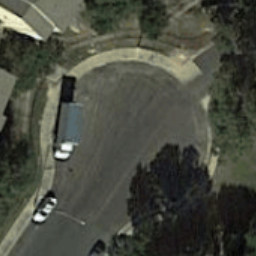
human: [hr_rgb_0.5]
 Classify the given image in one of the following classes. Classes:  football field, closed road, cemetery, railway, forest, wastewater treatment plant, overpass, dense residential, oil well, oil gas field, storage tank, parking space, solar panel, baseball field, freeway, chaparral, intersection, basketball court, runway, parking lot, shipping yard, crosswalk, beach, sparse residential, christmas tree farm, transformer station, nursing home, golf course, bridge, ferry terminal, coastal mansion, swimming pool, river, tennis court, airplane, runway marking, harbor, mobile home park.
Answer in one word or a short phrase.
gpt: closed road